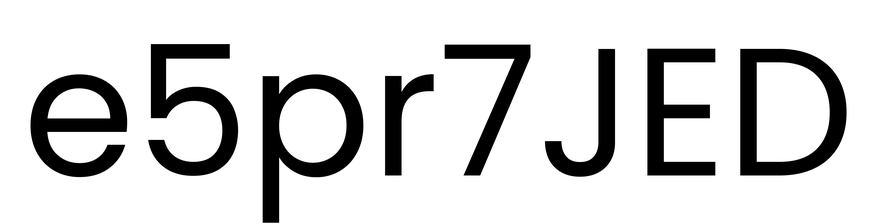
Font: Poppins-Regular